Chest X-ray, PA view. Patient: 61 years old, sex M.
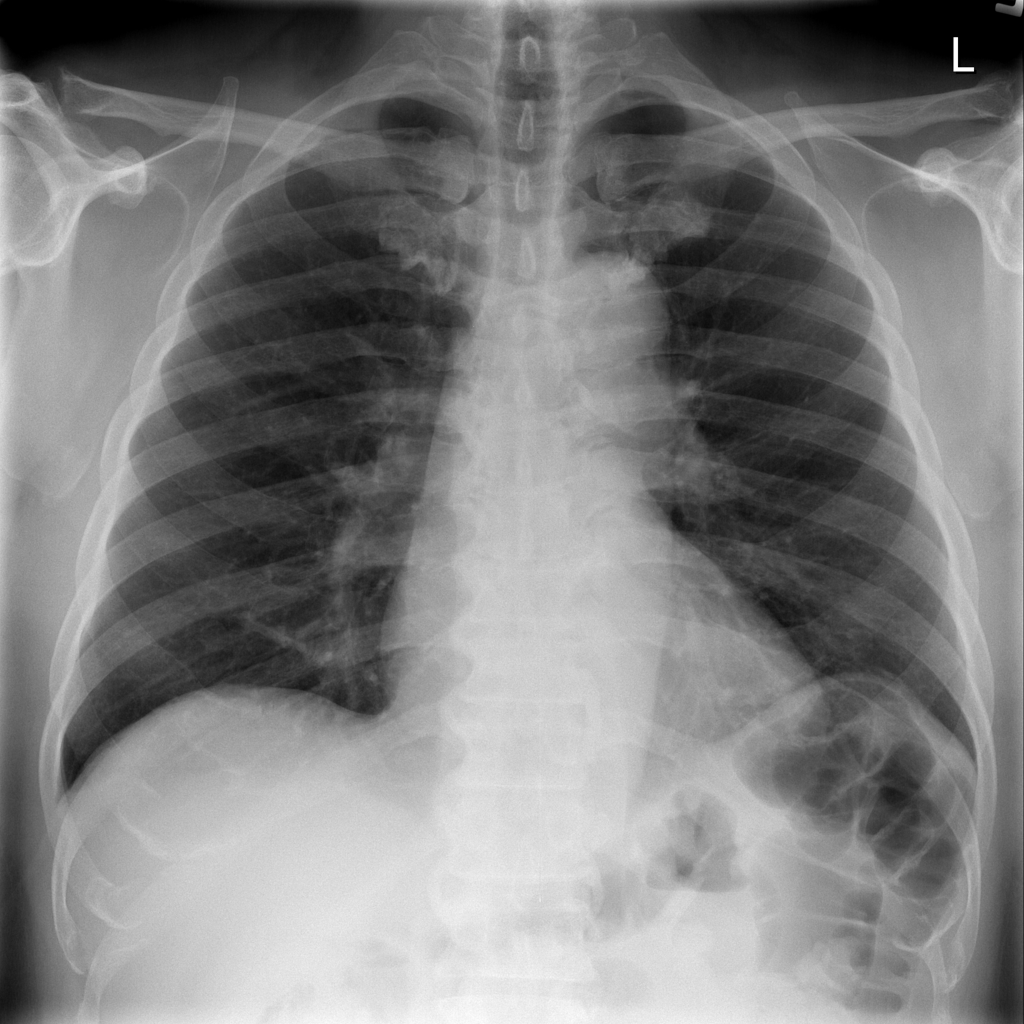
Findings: No Finding